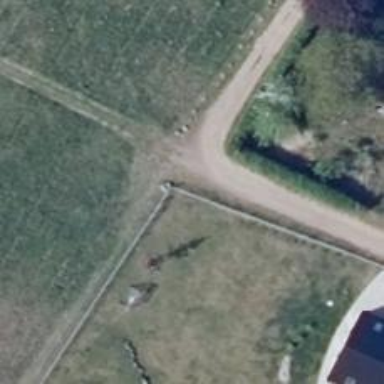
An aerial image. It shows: Driveway made of ground surface.